Question: I already know about <URL> viewers; but I was wondering how 'gs' itself could be used for viewing PDF documents?
The closest I could get to, is to specify explicitly 'x11' window as output device, specify width and height of the window via '-g', and specify rasterization resolution via '-r'; or, a command line like this:
'''
gs -sDevice=x11 -g500x500 -r150x150 -dFirstPage=3 fontspec.pdf
'''
... which results with something like:

... which is, in fact, all good - except, it starts at lower left corner; and there are no keyboard shortcuts (as far as I can see) here to move the viewport, or to perform some zooming.
I'm aware that 'ghostscipt' probably doesn't have mouse/keyboard interaction for navigating a x11 window output, given that something like that is reserved for front-end viewers like 'gv'. So, the closest thing to that (for me) in ghostscript would be - how to render a specific region of a page? Via '-d' and '-r' the most important parameters are already specified - I'd just want to, say, specify a different point than 0x0 (say, x=100 y=100) as a lower left corner when viewing.
('ghostscript').
How can this be done in 'ghostscript'? Are there command line switches for that - or would one have to use 'postscript' language commands in terminal, once 'ghostscript' has loaded?
Many thanks in advance for any answers,
Cheers!
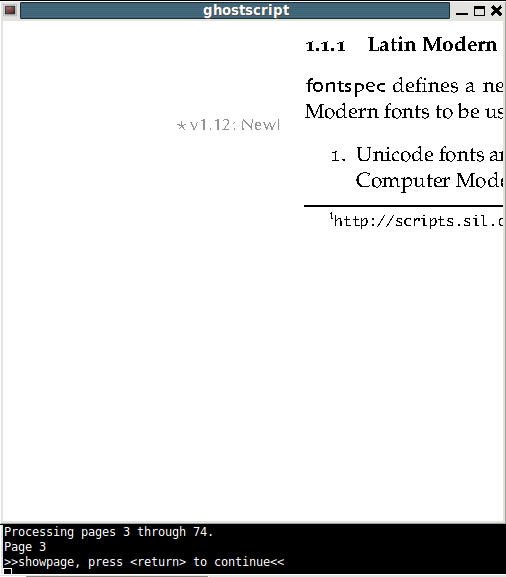
Answer: No, AFAIK, Ghostscript itself doesn't provide what you want (a 'viewport'). That's exactly what the ghostview and gv GUI frontends are for.
Ghostscript treats the x11 device (almost) as a print page output device, and print pages do have fixed sizes, and you cannot move a 'viewport' of the page image on them either -- unless you do re-print them with a different setting: and this is then where a differently valued '-c "<</PageOffset [-150 133]>> setpagedevice"' parameter comes into play...